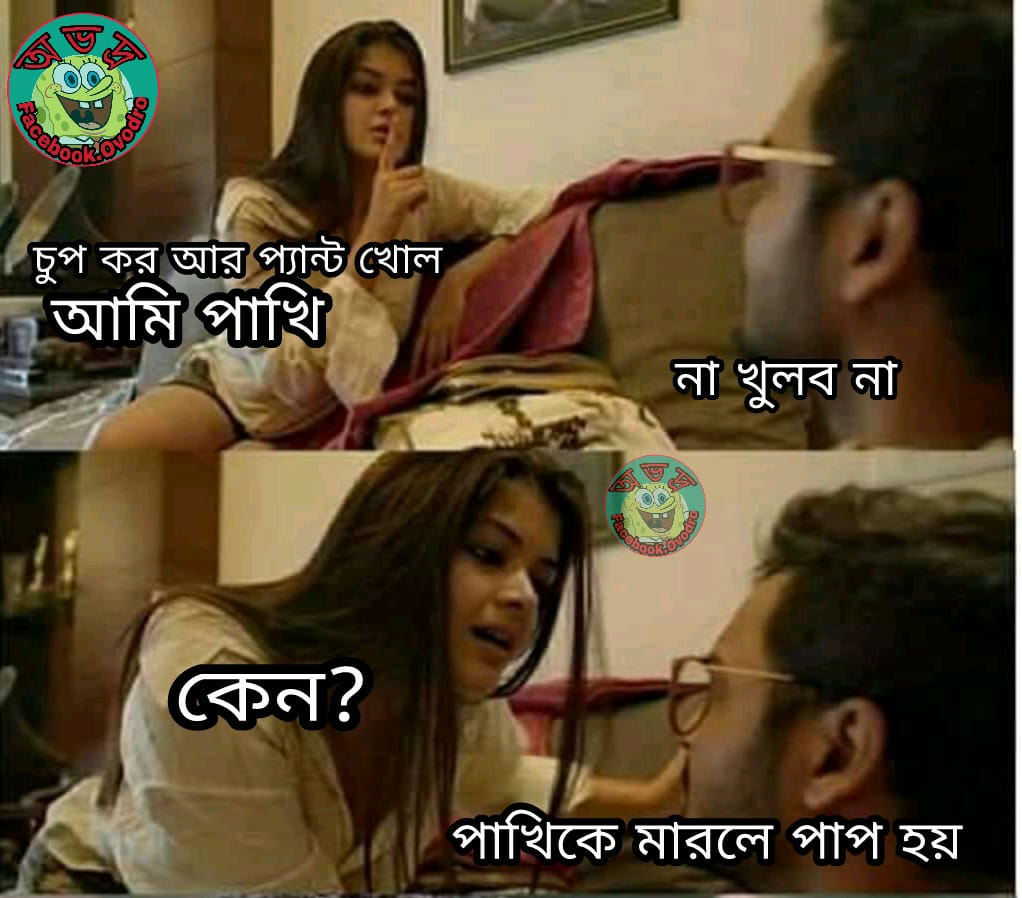
Caption:  চুপ কর আর প্যান্ট খোল আমি পাখি    না খুলব না    কেন ?    পাখিকে মারলে পাপ হয়
Label: hate